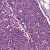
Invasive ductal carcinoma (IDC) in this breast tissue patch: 0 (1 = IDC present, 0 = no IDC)